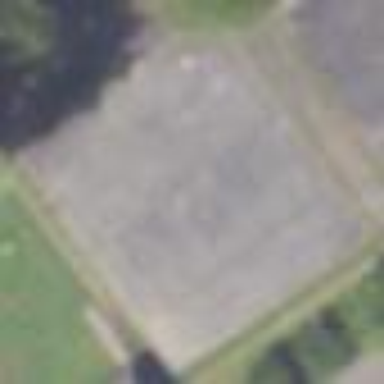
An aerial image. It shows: Tennis court in leisure pitch.